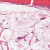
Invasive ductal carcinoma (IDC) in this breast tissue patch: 0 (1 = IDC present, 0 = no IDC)